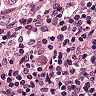
Metastatic tissue present: yes